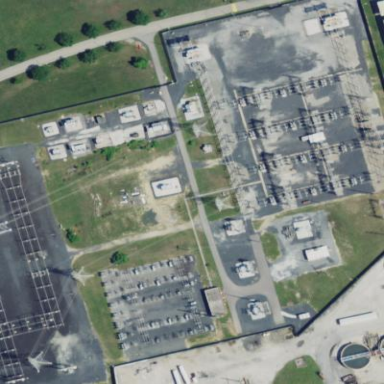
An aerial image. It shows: Substation with chain link fence surrounding it. The substation operates at the transmission level.